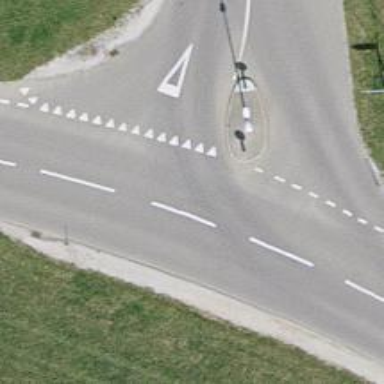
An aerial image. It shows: Road with "give way" sign.